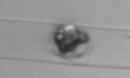
Label: Dactyliosolen_blavyanus